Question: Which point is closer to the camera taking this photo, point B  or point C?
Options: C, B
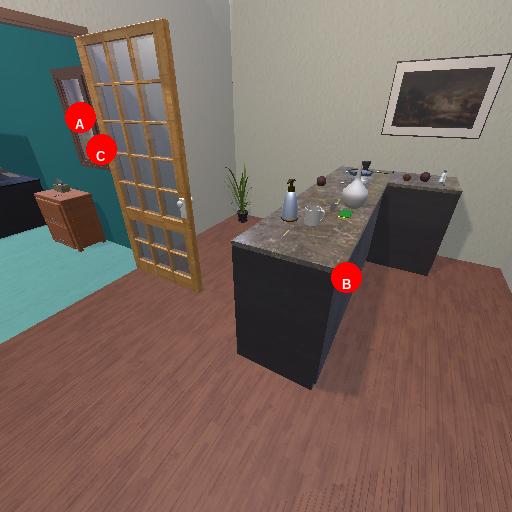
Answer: C